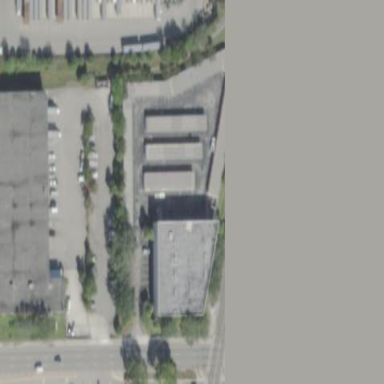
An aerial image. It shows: Warehouse building.